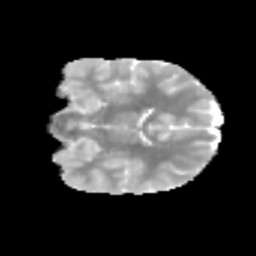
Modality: MD
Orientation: coronal
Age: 12
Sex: male
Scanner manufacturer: siemens
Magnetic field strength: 3 T
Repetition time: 3.8 s
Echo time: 0.07 s